Question: This is how I run the command, via 'staf', but it doesn't seem to list the files and folders under 'C:\Program Files'
Even though the folder actually exists ..

'''
[root@server ~]# winPath="C:\Program Files"
[root@server ~]# staf remoteServer.com PROCESS START SHELL COMMAND 'dir "$winPath"' WAIT RETURNSTDOUT STDERRTOSTDOUT
Response
--------
{
Return Code: 1
Key : <None>
Files : [
{
Return Code: 0
Data : Volume in drive C has no label.
Volume Serial Number is C052-46E0
Directory of C:\Windows\system32
File Not Found
}
]
}
'''
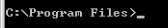
Answer: Surrounding path with double quotes directly in command worked ..
'''
[root@server ~]# staf remoteServer.com PROCESS START SHELL COMMAND 'dir "C:\Program Files"' WAIT RETURNSTDOUT STDERRTOSTDOUT
Response
--------
{
Return Code: 0
Key : <None>
Files : [
{
Return Code: 0
Data : Volume in drive C has no label.
Volume Serial Number is C052-46E0
Directory of C:\Program Files
05/15/2014 05:46 PM <DIR> .
05/15/2014 05:46 PM <DIR> ..
05/12/2014 01:47 PM <DIR> logs
05/06/2014 08:14 AM <DIR> properties
7 File(s) 225,032,824 bytes
24 Dir(s) 15,758,508,032 bytes free
}
]
}
'''